Field crop: tomato
Growth stage: 1
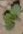
Species: solanum